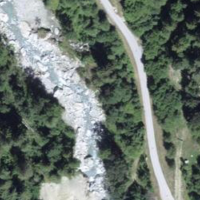
EUNIS habitat code: 44
Species observed at this site:
Silene dioica
Saxifraga cuneifolia